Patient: sex F, age 48
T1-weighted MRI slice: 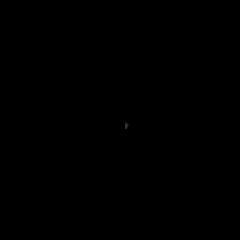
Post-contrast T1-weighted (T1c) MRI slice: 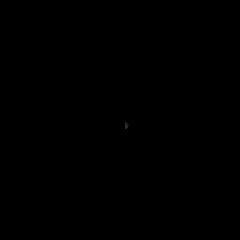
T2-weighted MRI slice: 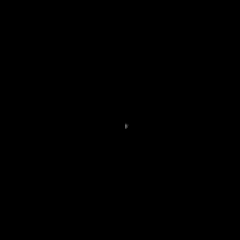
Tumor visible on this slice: no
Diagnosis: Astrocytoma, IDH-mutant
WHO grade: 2